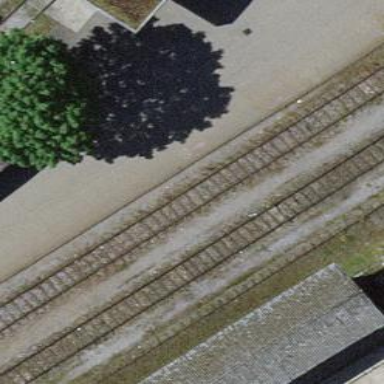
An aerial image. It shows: Railway yard with one track in service.